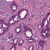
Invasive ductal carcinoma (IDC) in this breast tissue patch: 1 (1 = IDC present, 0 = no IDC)